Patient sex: F
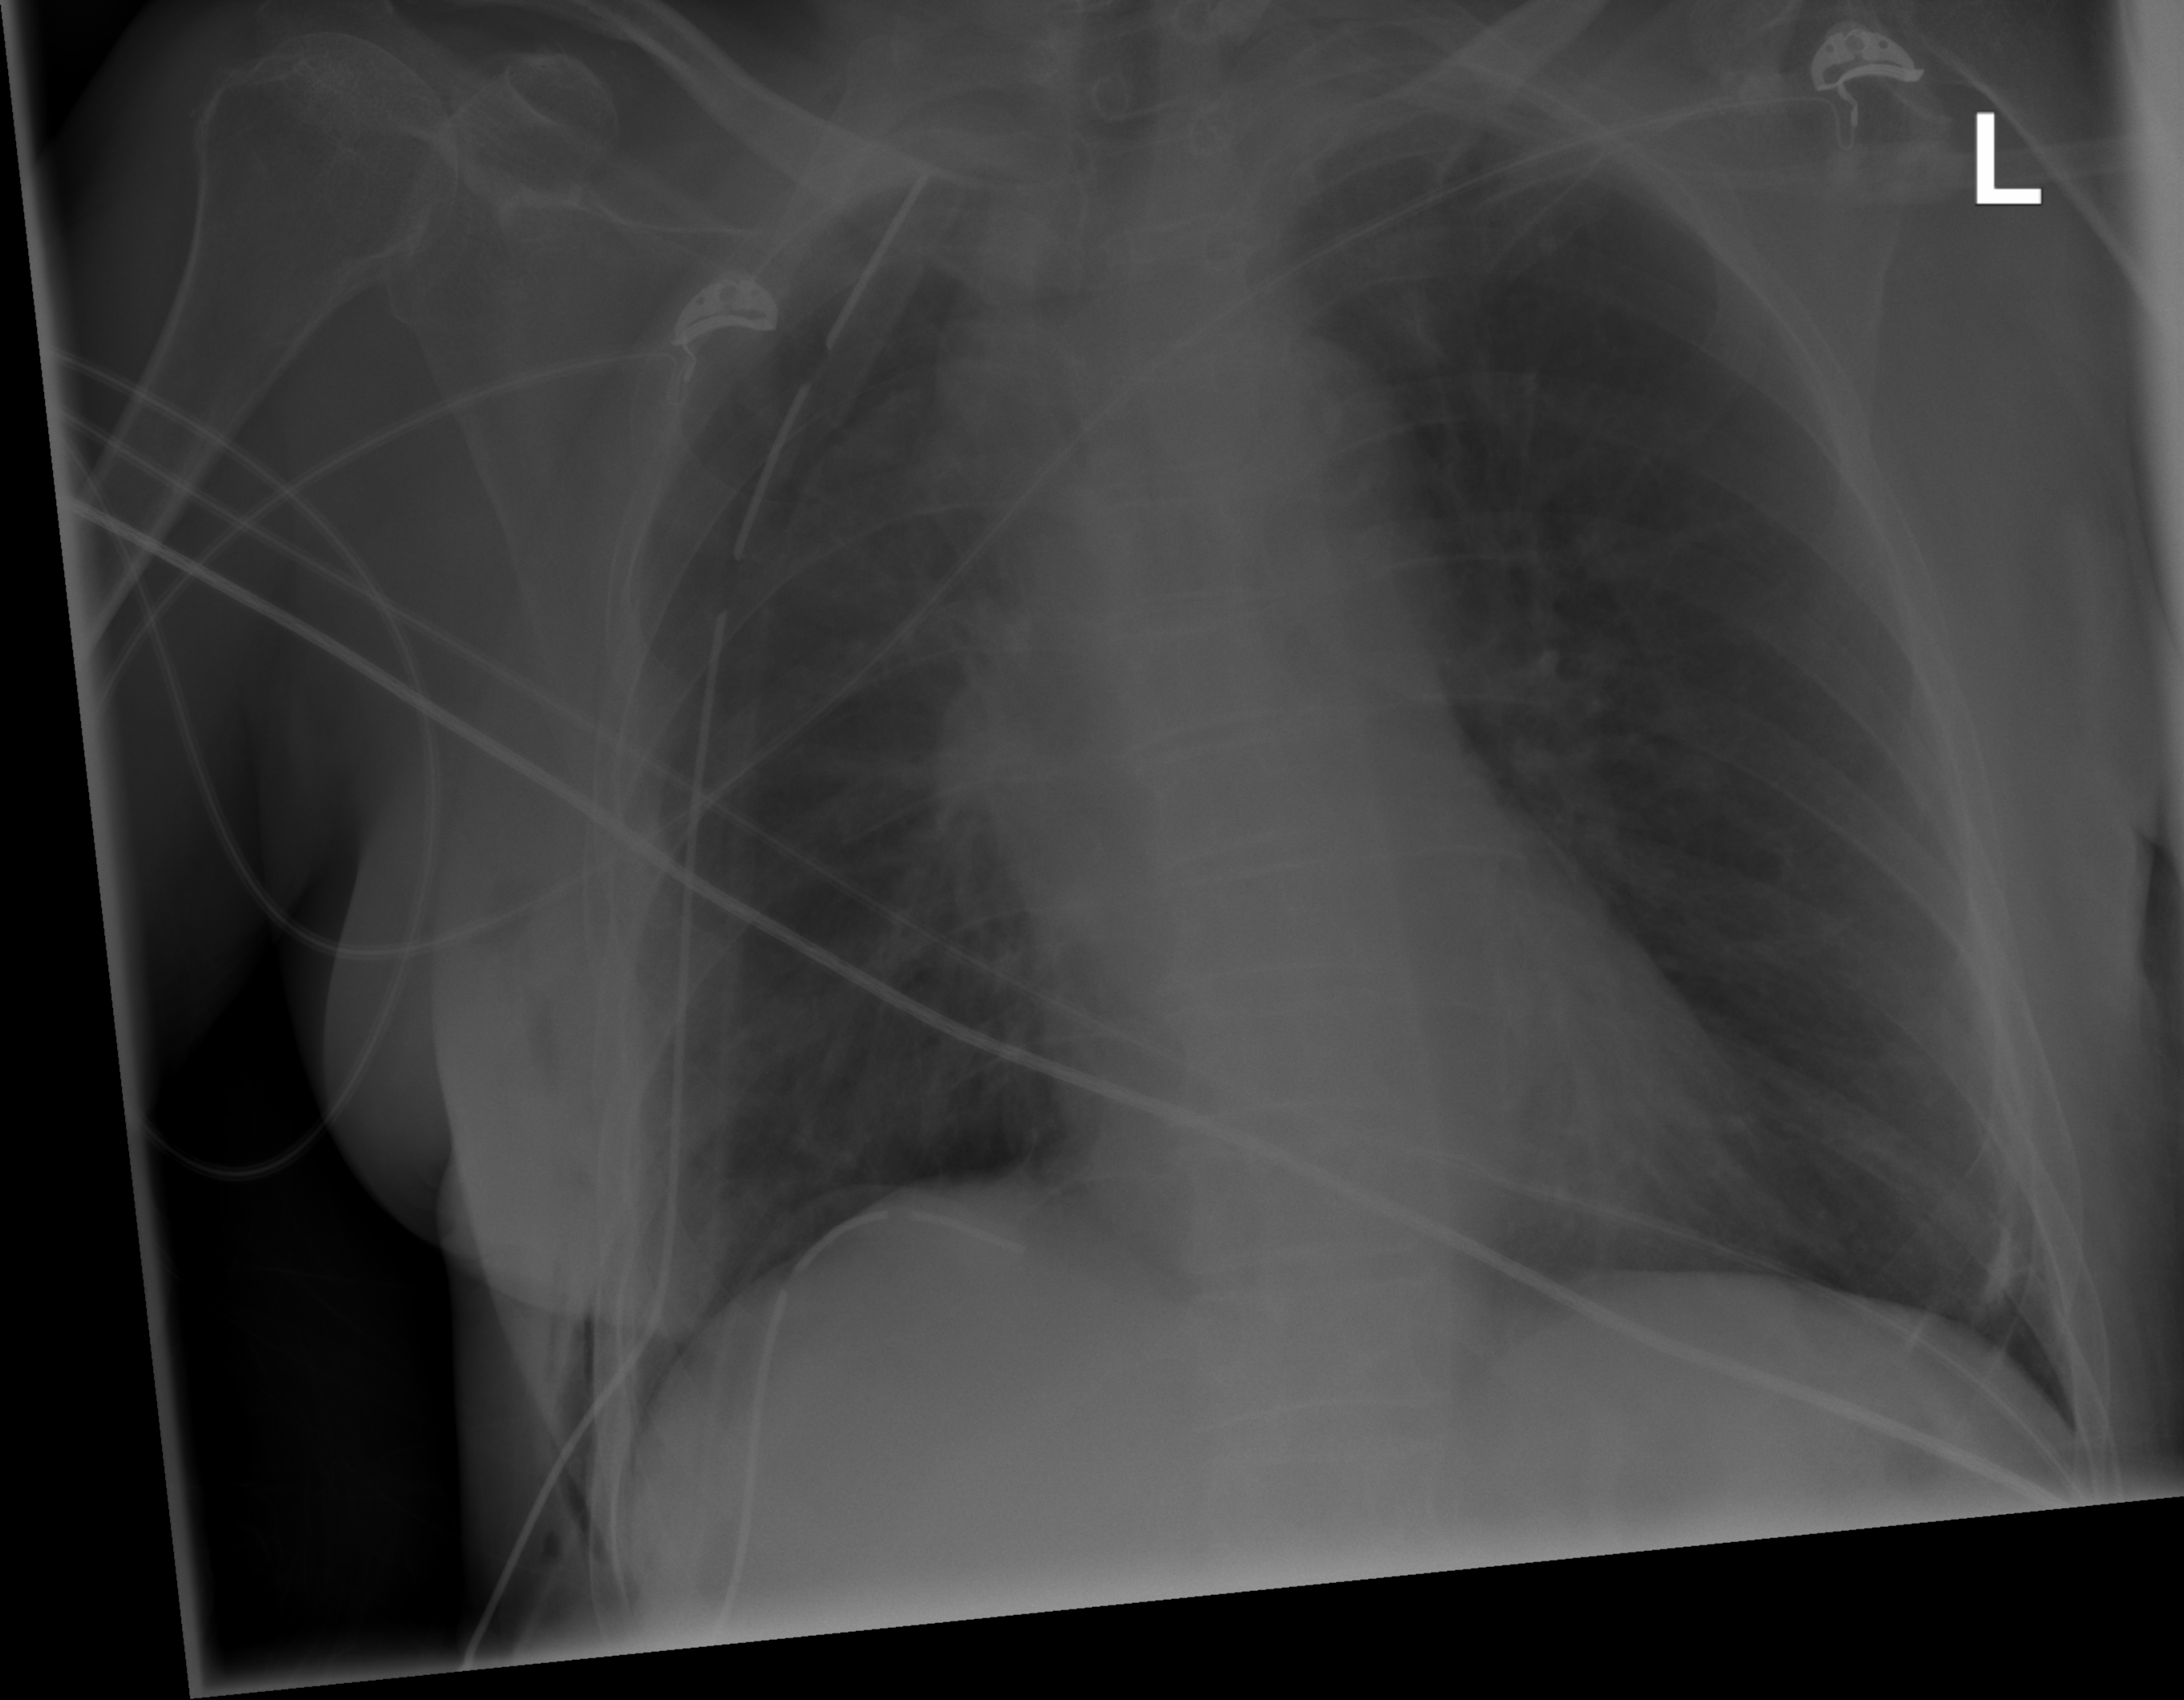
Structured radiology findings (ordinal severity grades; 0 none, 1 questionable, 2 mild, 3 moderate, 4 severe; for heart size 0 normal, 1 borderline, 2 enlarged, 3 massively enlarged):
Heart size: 0
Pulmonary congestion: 0
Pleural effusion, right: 0
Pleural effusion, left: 0
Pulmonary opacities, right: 0
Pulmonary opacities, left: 0
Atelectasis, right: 2
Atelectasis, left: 0